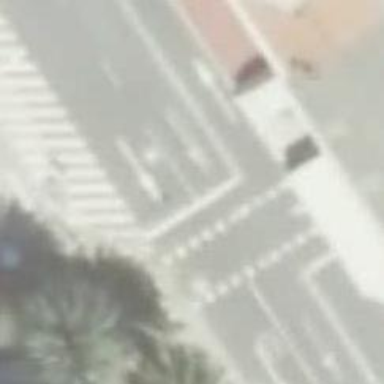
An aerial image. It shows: Crossing with zebra markings controlled by traffic signals.